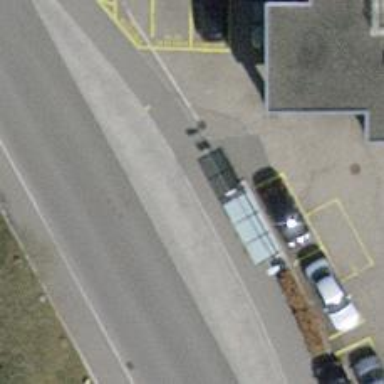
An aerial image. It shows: Platform for public transport with shelter.